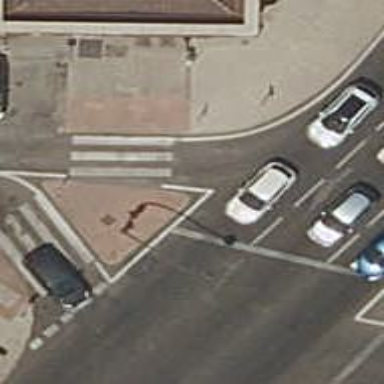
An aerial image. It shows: Uncontrolled zebra crossing on the road.